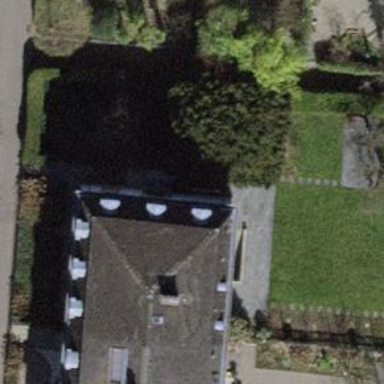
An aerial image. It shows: House with tiled roof.